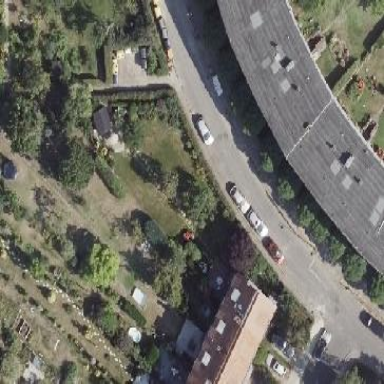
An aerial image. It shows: Residential garden area classified as leisure land.